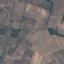
Label: PermanentCrop